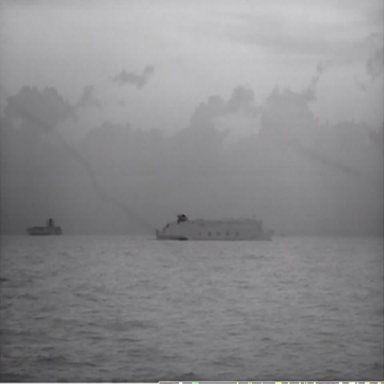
There is a fishing_boat in the infrared image.